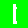
Digit: 1